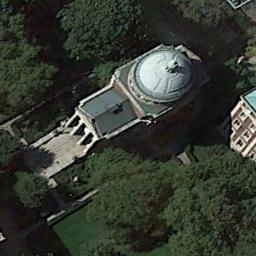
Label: church